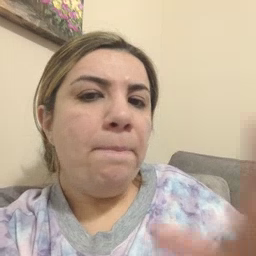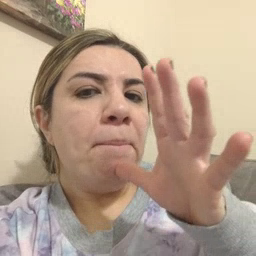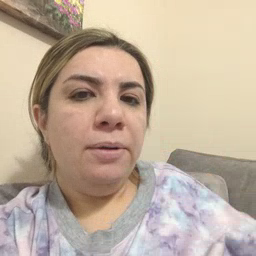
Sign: mom